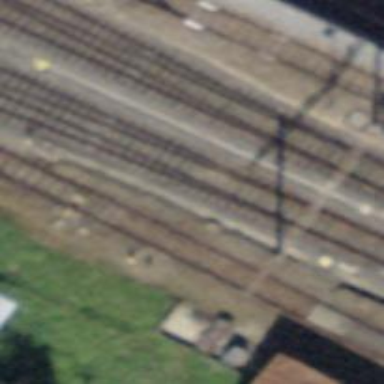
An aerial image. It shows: Railway yard with electrified contact lines.